Interaction volume radius: 10 \u00c5
Interaction volume height: 20 \u00c5
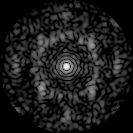
Disorder parameter: 0.6673